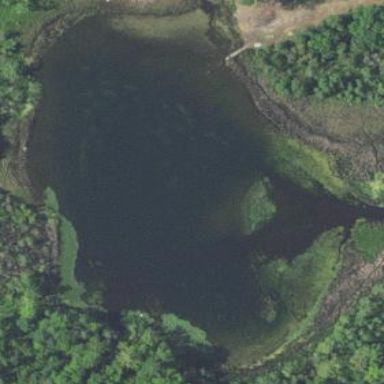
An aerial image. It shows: Serene lake.